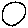
Label: circle